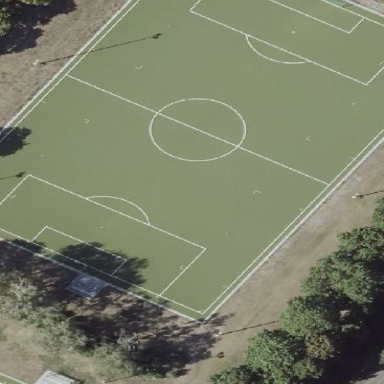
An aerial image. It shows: Artificial turf soccer pitch for leisure activities.